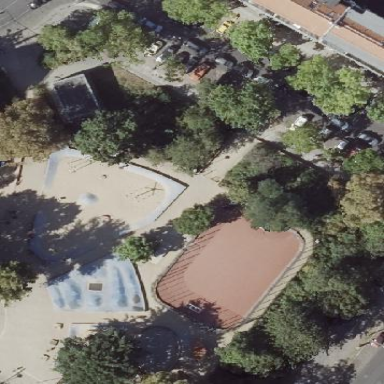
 surrounded by natural sandy environment."